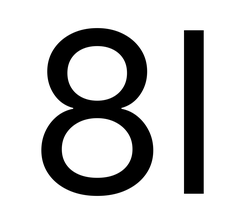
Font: Inter_Regular